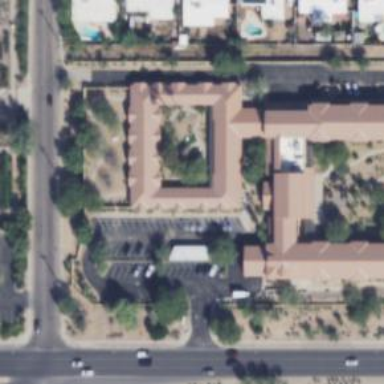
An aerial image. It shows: Nursing home building.